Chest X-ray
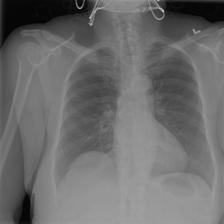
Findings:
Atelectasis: negative
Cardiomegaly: negative
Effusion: negative
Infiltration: negative
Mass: negative
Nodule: negative
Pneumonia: negative
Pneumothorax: negative
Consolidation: negative
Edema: negative
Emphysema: negative
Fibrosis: negative
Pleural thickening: negative
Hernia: negative